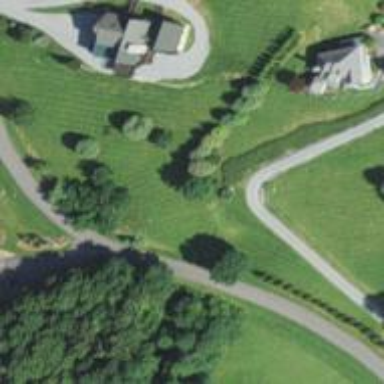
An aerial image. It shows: Driveway leading to service road.